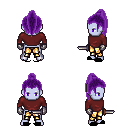
a pixel art fantasy rpg character, male body template, dark elf, purple skin, maroon long-sleeve shirt, gold greaves, purple long topknot hairstyle, metal gloves, black slippers, dagger, four views (front, back, left, right), 2x2 character sprite sheet, small pixel art, hard edges, no anti-aliasing